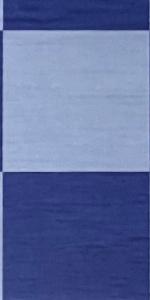
Label: Empty